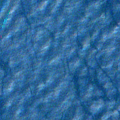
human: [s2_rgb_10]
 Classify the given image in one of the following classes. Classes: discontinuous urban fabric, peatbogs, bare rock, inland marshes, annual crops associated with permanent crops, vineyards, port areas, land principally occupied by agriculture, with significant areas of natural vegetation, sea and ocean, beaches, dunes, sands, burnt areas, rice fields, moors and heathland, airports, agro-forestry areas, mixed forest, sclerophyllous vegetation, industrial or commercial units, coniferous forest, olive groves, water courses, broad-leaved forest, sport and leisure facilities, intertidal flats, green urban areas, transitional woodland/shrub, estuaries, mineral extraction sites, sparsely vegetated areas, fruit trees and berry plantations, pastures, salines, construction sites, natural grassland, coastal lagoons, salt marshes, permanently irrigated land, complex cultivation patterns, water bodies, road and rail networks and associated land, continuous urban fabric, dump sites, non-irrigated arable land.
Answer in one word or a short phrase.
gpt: sea and ocean